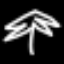
Label: palm tree